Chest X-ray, PA view. Patient: 56 years old, sex M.
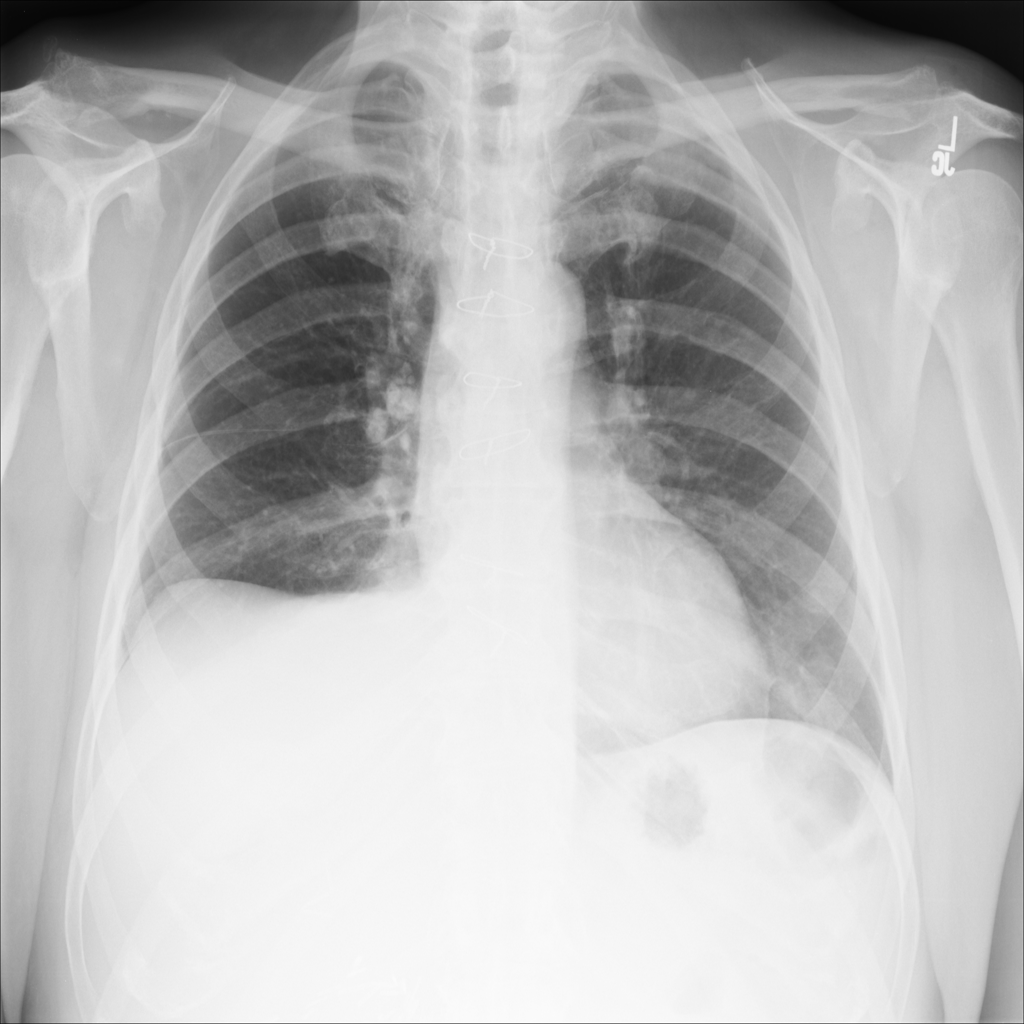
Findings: Nodule